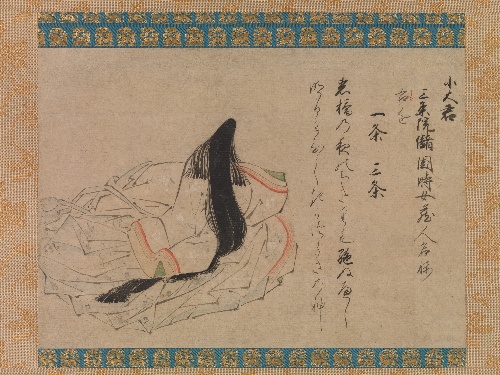
Title: 小大君 「藤房本　三十六歌仙絵巻」　断簡|The Poet Koōgimi, from the “Fujifusa Version” of Thirty-six Poetic Immortals (Fujifusa-bon Sanjūrokkasen emaki)l
Date: 15th century
Object type: Hanging scroll
Classification: Paintings
Medium: Handscroll fragment mounted as a hanging scroll; ink and color on paper
Culture: Japan
Period: Muromachi period (1392–1573)
Dimensions: H. 11 3/8 in. (28.9 cm); W. 16 1/4 in. (41.3 cm)
Overall: H. 45 13/16 in. (116.4 cm); W. 22 9/16 in. (57.3 cm)
Department: Asian Art
Credit line: Mary Griggs Burke Collection, Gift of the Mary and Jackson Burke Foundation, 2015
Accession year: 2015
Repository: Metropolitan Museum of Art, New York, NY
Tags: Poetry|Women|Poets